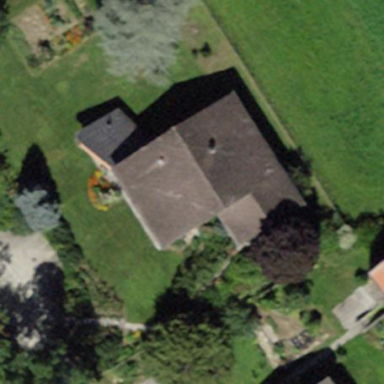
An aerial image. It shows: Detached building.